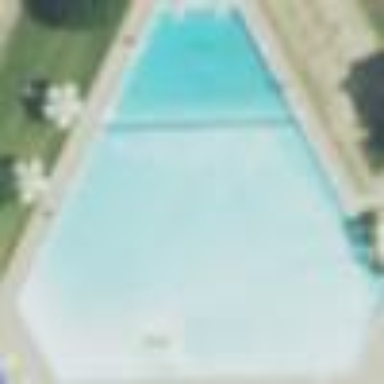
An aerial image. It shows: Swimming pool area designated for leisure and sport.